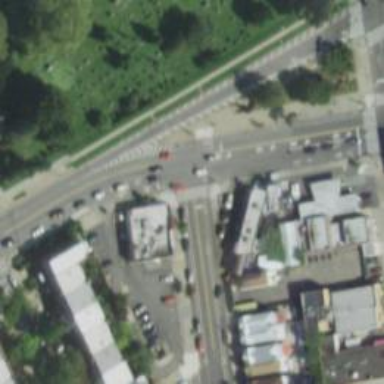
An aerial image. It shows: Footway with asphalt surface and zebra crossing marked on it.